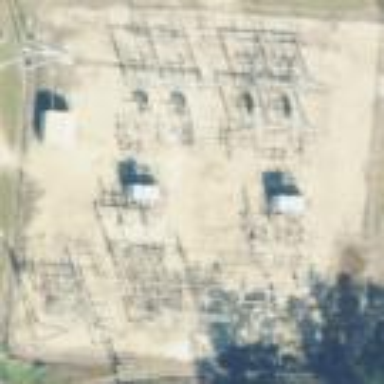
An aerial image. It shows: Power substation with transmission level designation. It is enclosed by fence.